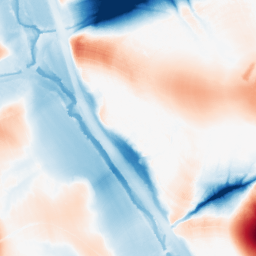
Category: morphological
Decomposition family: morphological
Decomposition parameters: operation: average
size: 50
Upsampling method: lanczos
Upsampling parameters: scale: 4
Upsampling scale: 4